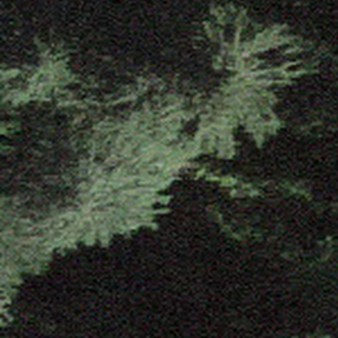
Label: other